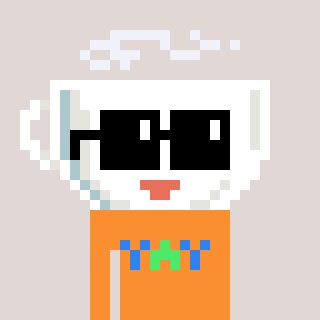
a pixel art character with square black sunglasses, a mug-shaped head and a orange-colored body on a warm background